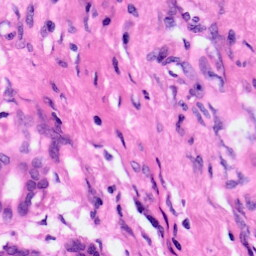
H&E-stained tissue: Pancreatic